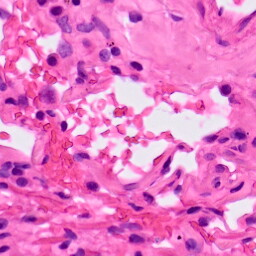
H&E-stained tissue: Lung